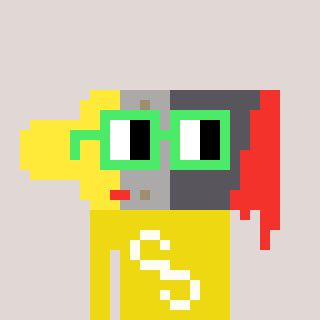
a pixel art character with square light green glasses, a paintbrush-shaped head and a yellow-colored body on a warm background